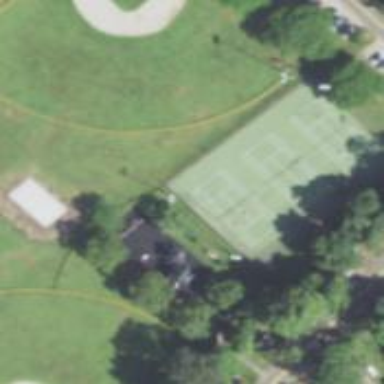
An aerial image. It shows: Tennis court on pitch.